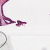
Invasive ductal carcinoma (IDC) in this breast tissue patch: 0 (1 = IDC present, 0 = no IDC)